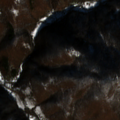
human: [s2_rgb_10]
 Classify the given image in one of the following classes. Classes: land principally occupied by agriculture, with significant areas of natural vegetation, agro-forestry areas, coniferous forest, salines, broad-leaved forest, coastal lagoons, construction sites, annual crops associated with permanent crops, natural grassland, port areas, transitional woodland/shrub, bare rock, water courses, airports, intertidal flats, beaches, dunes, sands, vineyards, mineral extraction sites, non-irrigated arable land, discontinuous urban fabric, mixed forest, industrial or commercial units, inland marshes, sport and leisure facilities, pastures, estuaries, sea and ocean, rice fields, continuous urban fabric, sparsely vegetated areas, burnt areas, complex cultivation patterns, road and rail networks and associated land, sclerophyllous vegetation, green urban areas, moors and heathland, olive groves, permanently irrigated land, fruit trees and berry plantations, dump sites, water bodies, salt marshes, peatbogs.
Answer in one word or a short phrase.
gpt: pastures, broad-leaved forest, transitional woodland/shrub